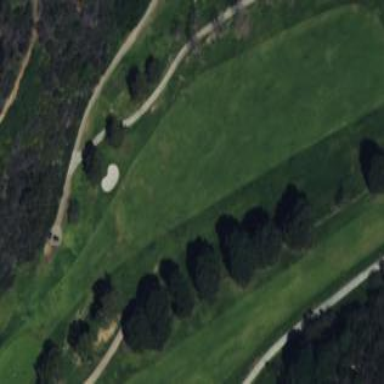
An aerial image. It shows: Golf fairway surrounded by grass.